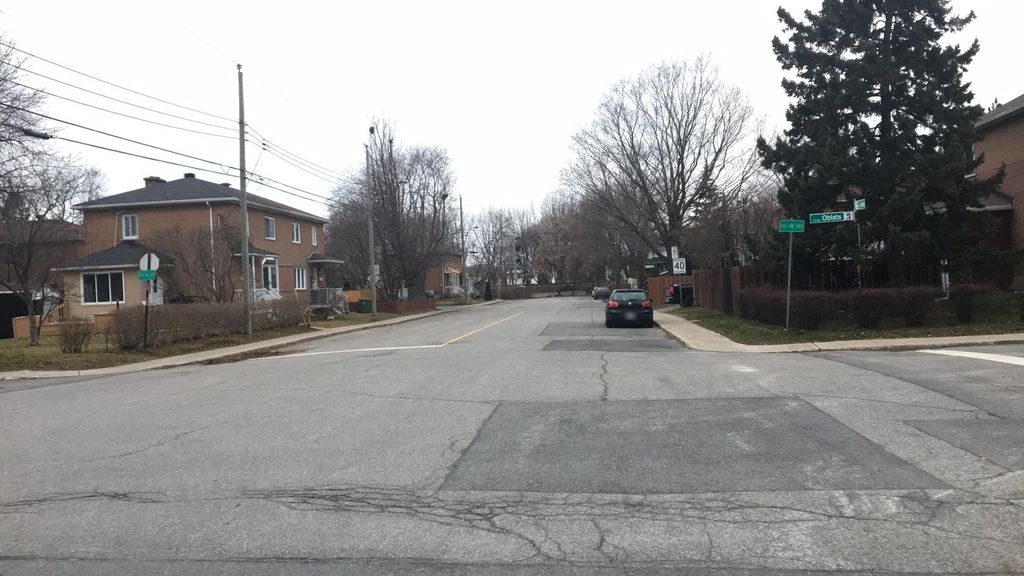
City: montreal